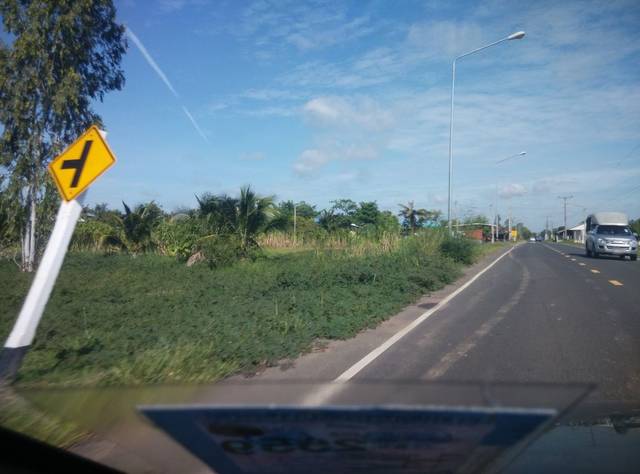
Region: Thailand
Coordinates: 15.126, 104.18